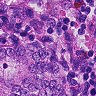
Metastatic tissue present: yes